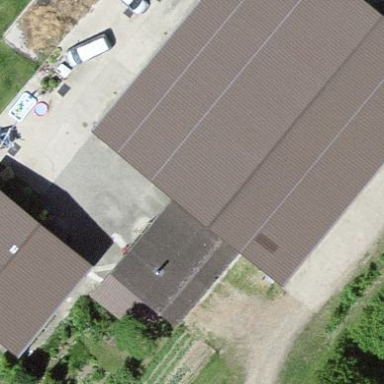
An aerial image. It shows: Barn.